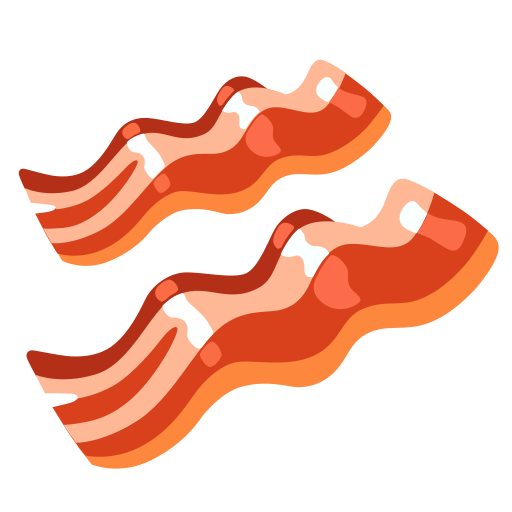
Emoji: 🥓